Question: I'm working on a pagination sort of thing, which is simply just a bunch of floated anchor-tags inside a div. Now, in IE7, it inserts empty text nodes here and there, seemingly at random, which breaks the layout.

Example of how it looks on different pages. Note the empty text nodes. Neat, huh?
'''
.nwsPaging {
width:200px; /* Have also tried fluid size */
height:30px;
display:block; }
.nwsPaging a {
width:auto; /* Have also tried fixed size */
margin:0 0 0 1px;
padding:2px 8px;
border:solid 1px #ccc;
background:#eee;
float:left;
line-height:20px;
display:block;
zoom:1;
vertical-align:top; /* Should not do any difference */ }
.nwsPaging a:hover, .nwsPaging .isActive {
background:#D150A1;
color:#fff;
display:block; /* Should be redundant, but just in case */
zoom:1; }
'''
As you can see, I've tried some different things, including setting a fixed width for the container and the floated -tags, plus giving it hasLayout. The .isActive class has nothing special in it, and it makes no difference if I never add the class.
I had the exact same problem in a different system, however I can't remember how I fixed it. I don't have access to the code, and the inspector is no help.
Bonus info:
The site is built on HTML5Boilerplate, which uses <URL>.
The markup is very simple, and although the tags are dynamically created, there should be no line breaks which could possibly create empty text nodes.
How the markup should be presented as parsed:
'''
<div class="nwsPaging clearfix">
<a href="foo">Previous</a>
<a href="bar">1</a>
<a href="bar" class="isActive">2</a>
<a href="bar">3</a>
<a href="baz">Next</a>
</div>
'''
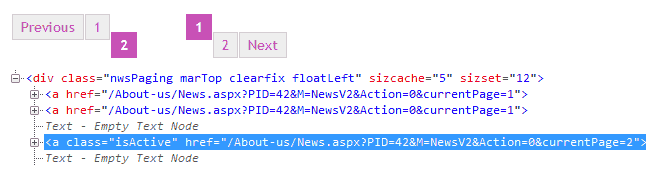
Answer: This could actually be caused by line-breaks in your code.
Strip them and see if it still does that.